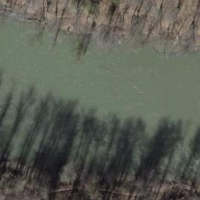
EUNIS habitat code: 15
Species observed at this site:
Mikiola fagi